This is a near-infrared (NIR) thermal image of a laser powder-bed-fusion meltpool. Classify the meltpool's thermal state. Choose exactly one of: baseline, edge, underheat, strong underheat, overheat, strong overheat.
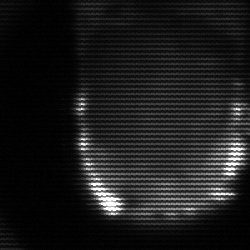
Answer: baseline